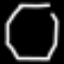
Label: octagon